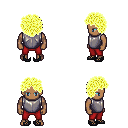
a pixel art fantasy rpg character, male body template, human, dark skin, steel chest armor, red pants, gold curly afro hairstyle, ghillies, four views (front, back, left, right), 2x2 character sprite sheet, small pixel art, hard edges, no anti-aliasing